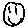
Label: smiley face